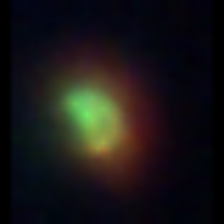
Taxon: NanoPlankton
Group: Other